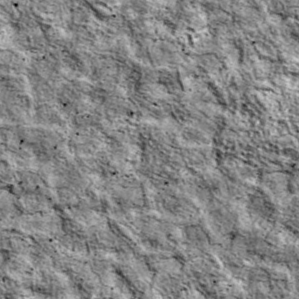
Label: non_frost